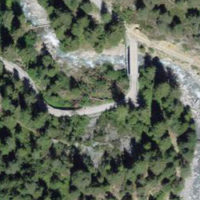
EUNIS habitat code: 43
Species observed at this site:
Centaurea scabiosa
Stellaria graminea
Trifolium repens
Salix appendiculata